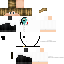
A male human skin with medium skin, wearing blonde long hair dressed in a blue hoodie and black pants, featuring a closed mouth.